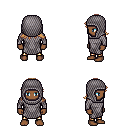
a pixel art fantasy rpg character, male body template, human, dark skin, chain mail, gold greaves, light blonde loose hair, chain hood, four views (front, back, left, right), 2x2 character sprite sheet, small pixel art, hard edges, no anti-aliasing